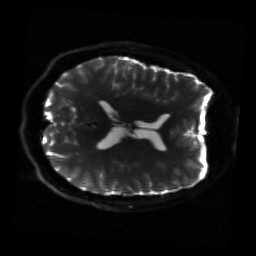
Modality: sbref
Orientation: axial
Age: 37
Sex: male
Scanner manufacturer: siemens
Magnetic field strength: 3 T
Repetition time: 3.23 s
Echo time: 0.0892 s